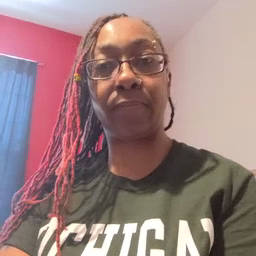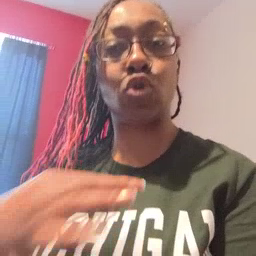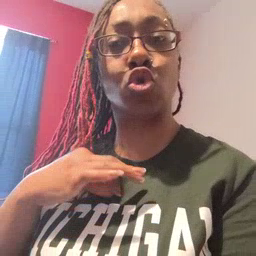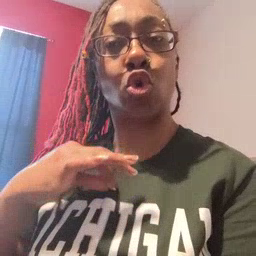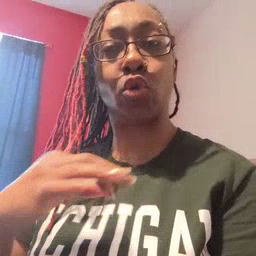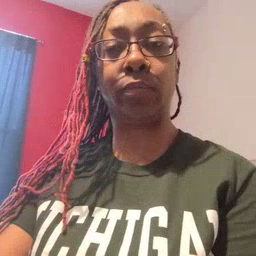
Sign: shirt